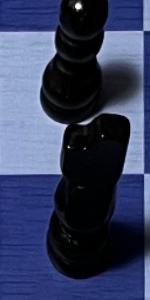
Label: Knight_Black